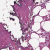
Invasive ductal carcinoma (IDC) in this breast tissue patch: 0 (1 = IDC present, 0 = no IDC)